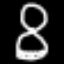
Label: hourglass